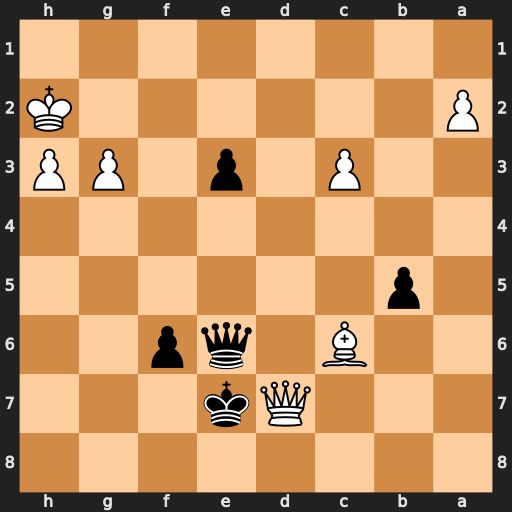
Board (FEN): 8/3Qk3/2B1qp2/1p6/8/2P1p1PP/P6K/8
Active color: b
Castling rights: -
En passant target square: -
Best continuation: Qxd7 Bxd7 e2 Kg2 e1=Q